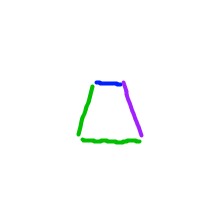
Shape: trapezoid